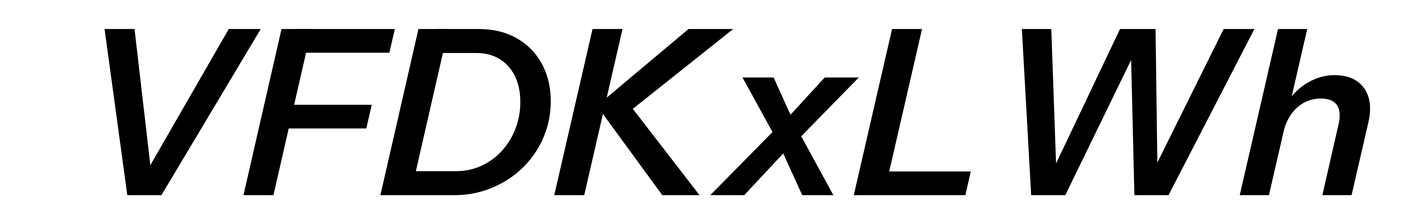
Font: InstrumentSans-Italic_SemiBold_Italic